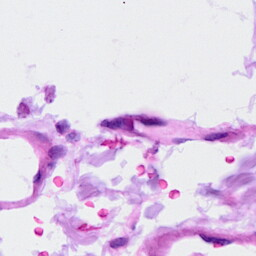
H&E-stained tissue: Ovarian